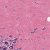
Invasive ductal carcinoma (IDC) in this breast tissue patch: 0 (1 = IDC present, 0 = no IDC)